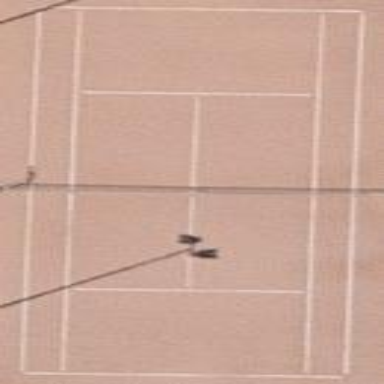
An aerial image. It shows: Tennis court on pitch designated for leisure land.